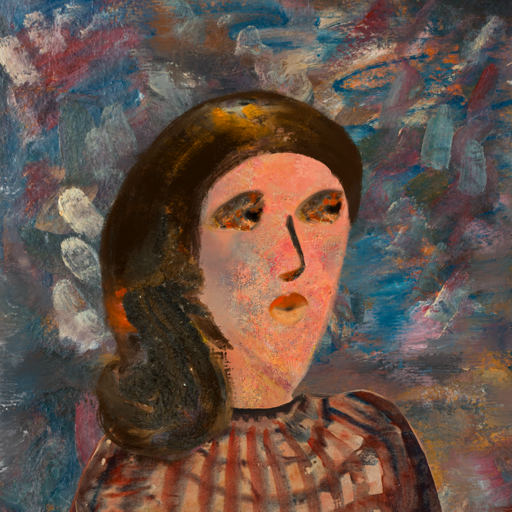
Background: Boggyland, Head And Neck Side: Irani, Face Side: Gypsy_Queen, Bust: Orphan, Hair Side: Gypsy_Queen, Head Accessory: Blank, Second Necklace: Blank, Necklace: Blank, Baby: Blank